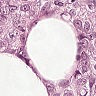
Metastatic tissue present: yes